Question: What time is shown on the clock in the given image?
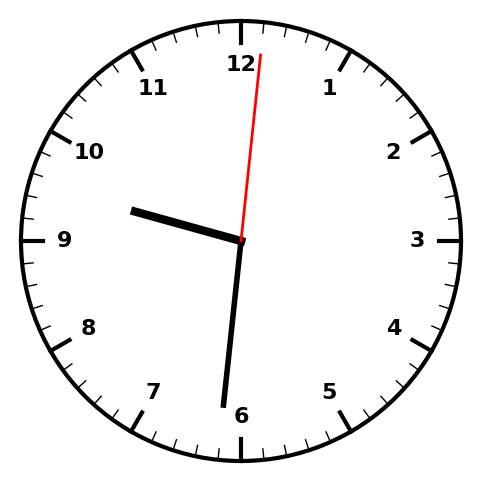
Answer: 09:31:01